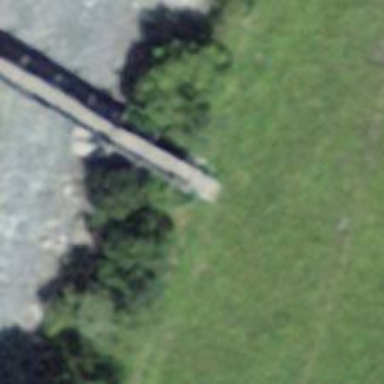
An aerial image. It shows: Path leading to bridge.